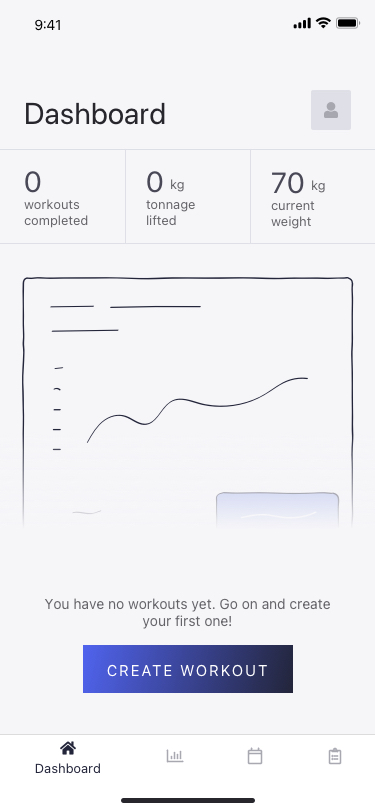
Text in this UI design:
You have no workouts yet. Go on and create your first one!